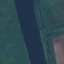
Land use / land cover: River